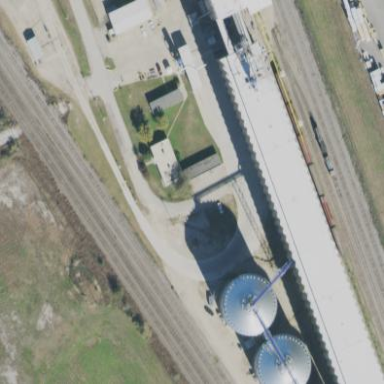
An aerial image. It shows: Silo building.